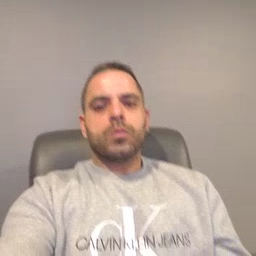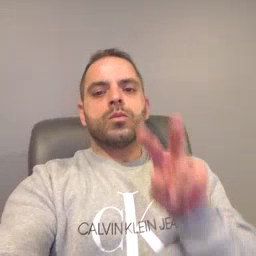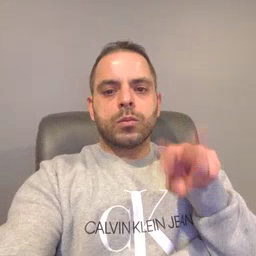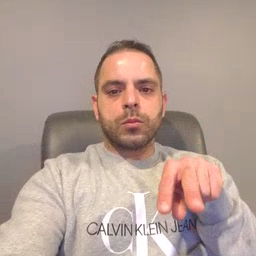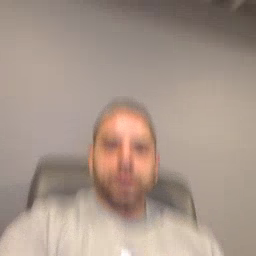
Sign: read